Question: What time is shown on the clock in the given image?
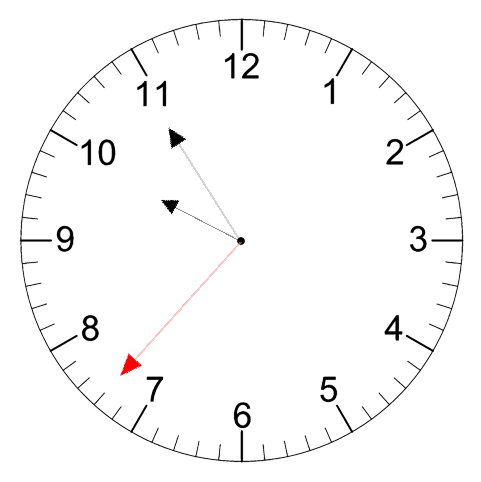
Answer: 09:54:37